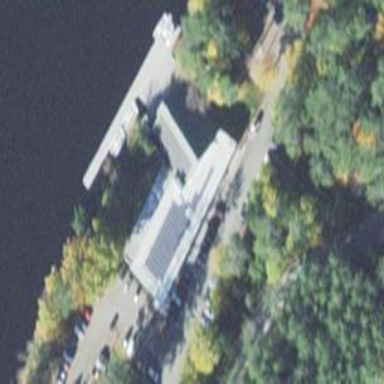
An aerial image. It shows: Boathouse for rowing.